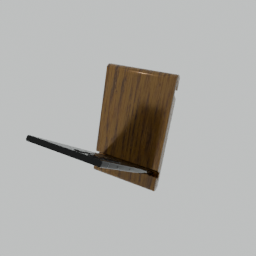
Label: electronics